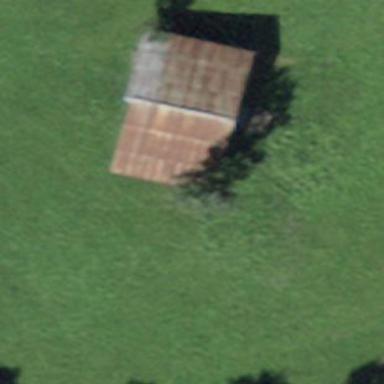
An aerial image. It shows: Barn.